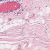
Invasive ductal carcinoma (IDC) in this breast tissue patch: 0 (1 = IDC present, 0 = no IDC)